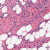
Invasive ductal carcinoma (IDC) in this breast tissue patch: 1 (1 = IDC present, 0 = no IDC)